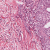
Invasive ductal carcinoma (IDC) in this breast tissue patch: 1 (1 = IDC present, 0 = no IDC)